Aerial crown-view tile of a tropical tree (Barro Colorado Island, Panama), acquired 20241112:
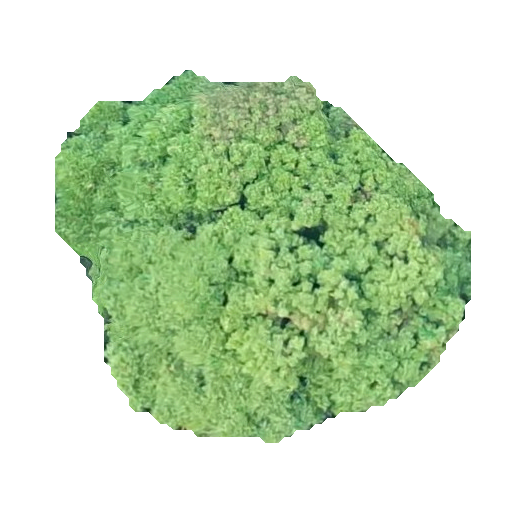
Species: Prioria copaifera
GBIF accepted scientific name: Prioria copaifera
Crown area: 174.653 m²